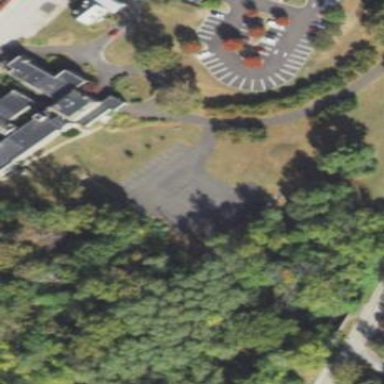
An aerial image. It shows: Parking area.